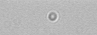
Label: camera_spot